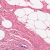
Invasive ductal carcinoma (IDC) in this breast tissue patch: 0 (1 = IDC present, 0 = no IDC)